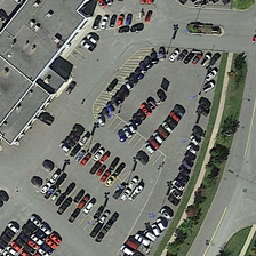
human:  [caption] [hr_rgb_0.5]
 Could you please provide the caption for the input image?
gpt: This car is parked at the parking lot.

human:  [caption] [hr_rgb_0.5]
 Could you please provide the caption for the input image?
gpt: This car is parked in the parking lot.

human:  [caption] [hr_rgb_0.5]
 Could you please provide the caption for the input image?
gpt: The car is parked in the parking lot.

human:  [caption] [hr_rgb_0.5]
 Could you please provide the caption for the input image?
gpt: The car is in the parking lot.

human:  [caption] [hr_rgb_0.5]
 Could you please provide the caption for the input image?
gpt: The car was parked in the parking lot.